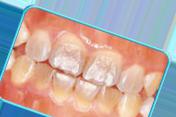
Condition: Tooth Discoloration